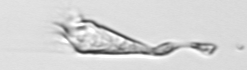
Label: Paratontonia_gracillima